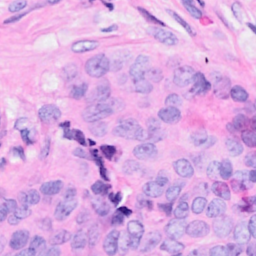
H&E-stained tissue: Breast